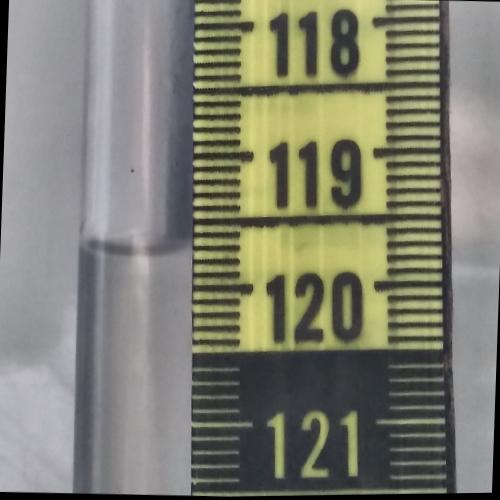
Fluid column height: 119.7 cm